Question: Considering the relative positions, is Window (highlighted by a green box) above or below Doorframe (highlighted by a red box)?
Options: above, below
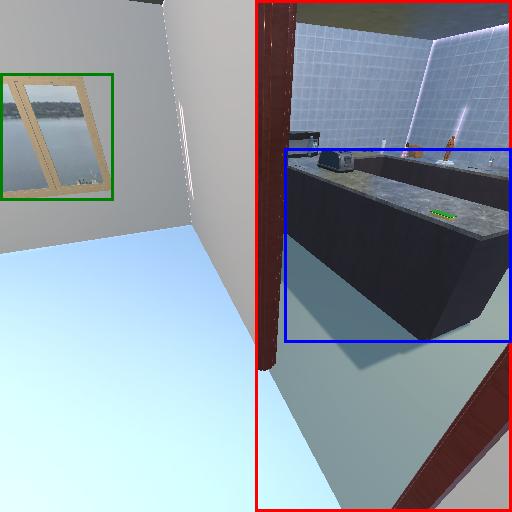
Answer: above